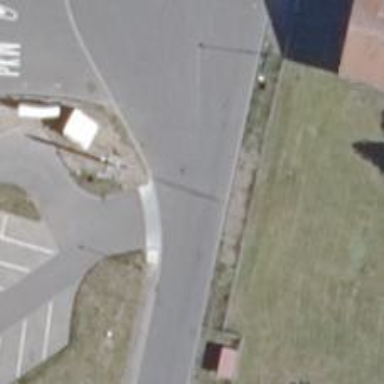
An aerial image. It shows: Unclassified asphalt road without sidewalk.